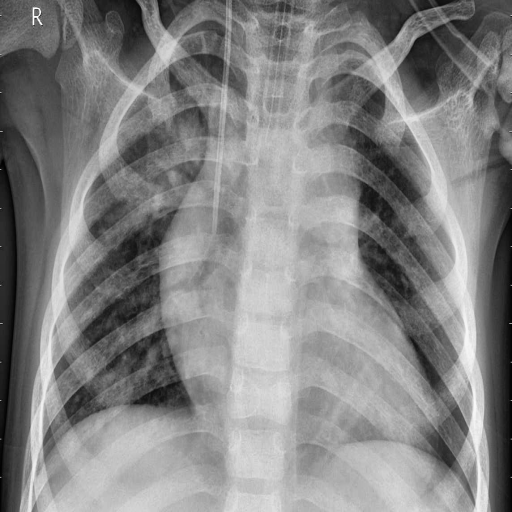
Finding: PNEUMONIA